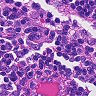
Metastatic tissue present: no